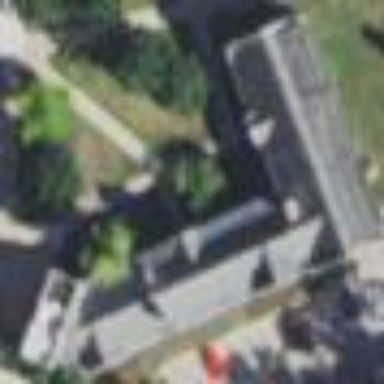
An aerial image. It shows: Dormitory building.